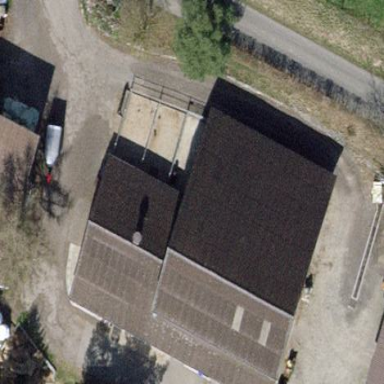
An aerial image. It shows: Farm auxiliary building with gabled roof.